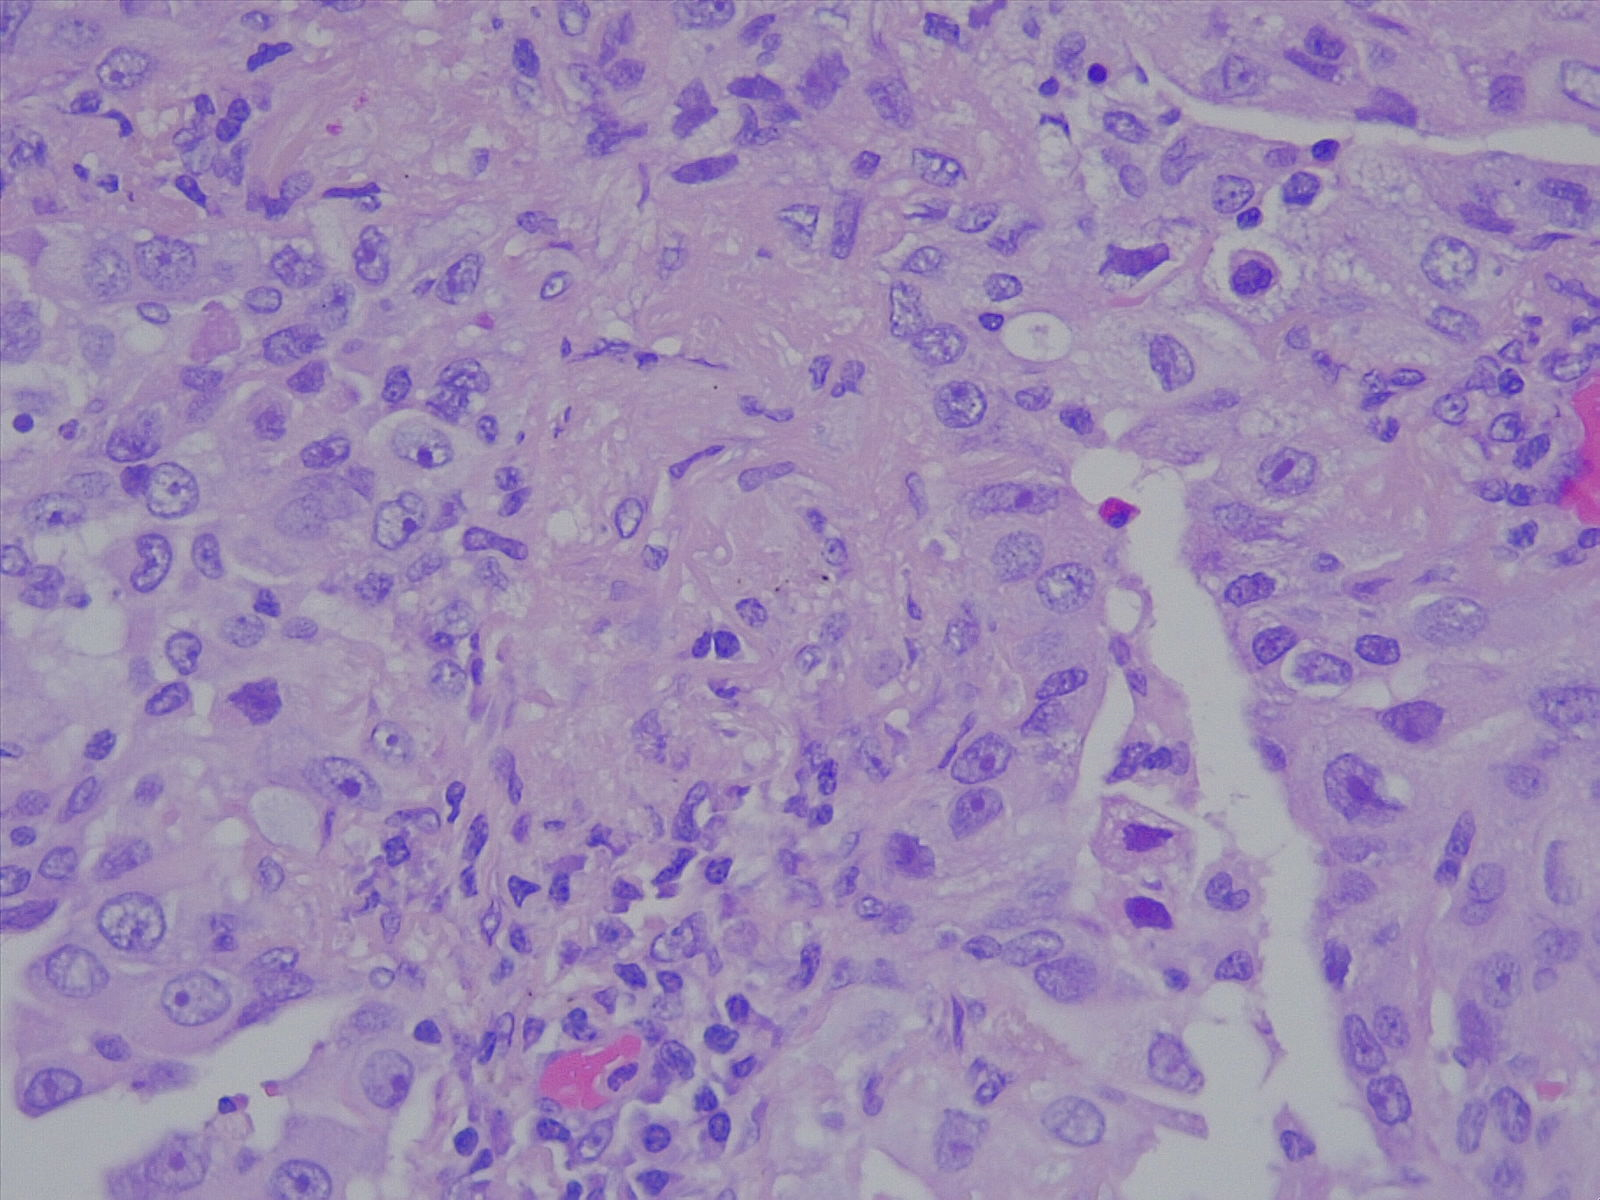
Label: lung adenocarcinoma, moderately differentiated